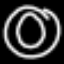
Label: donut